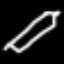
Label: pencil